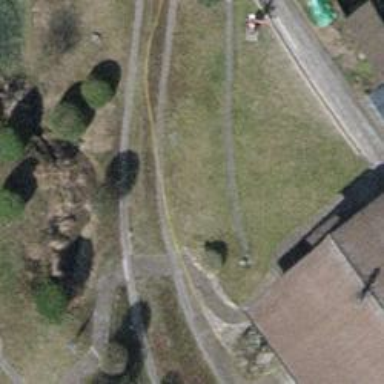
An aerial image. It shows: Miniature railway.